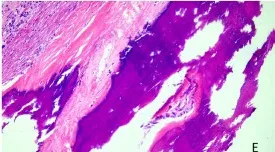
(A-E) Histomorphological features of papillary renal neoplasm with reverse polarity. Osseous metaplasia was locally visible in the tumor (H&E stain, x200) (E).
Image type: pathology (h&e)